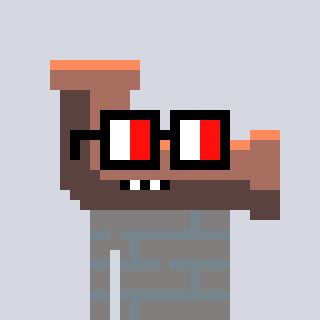
a pixel art character with square glasses with black frames and red eyes, a pipe-shaped head and a bluegrey-colored body on a cool background